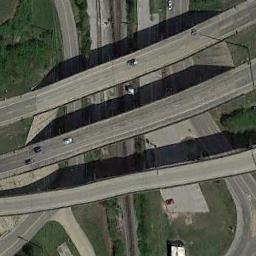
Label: overpass